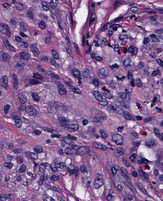
Tumor epithelial tissue: yes
Tumor-associated stroma tissue: yes
Normal tissue: no